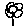
Label: flower